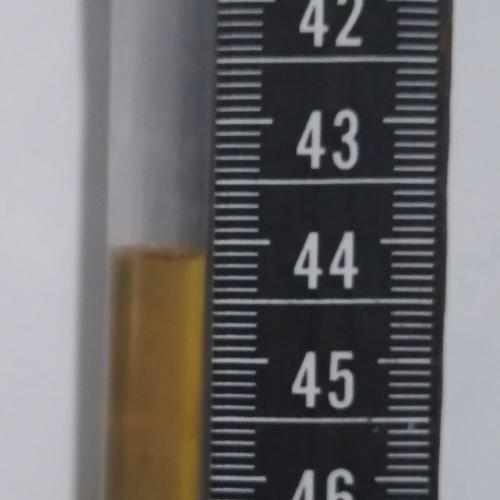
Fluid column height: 44.1 cm